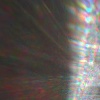
Label: sunburn